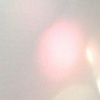
Label: sunburn